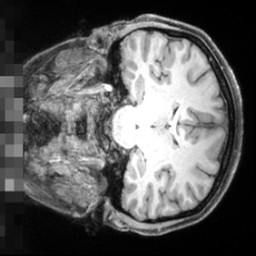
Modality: T1w
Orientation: coronal
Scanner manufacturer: siemens
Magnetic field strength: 3 T
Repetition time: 2.55 s